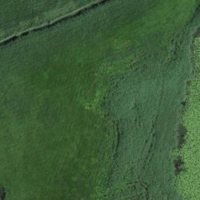
EUNIS habitat code: 24
Species observed at this site:
Primula veris